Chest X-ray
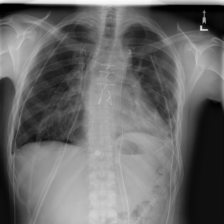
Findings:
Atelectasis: negative
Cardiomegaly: negative
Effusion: negative
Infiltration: positive
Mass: negative
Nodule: negative
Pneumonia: negative
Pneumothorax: positive
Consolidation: negative
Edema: negative
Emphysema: negative
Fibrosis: negative
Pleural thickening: negative
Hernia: negative